Field crop: tomato
Growth stage: 1
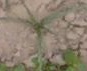
Species: cyperus